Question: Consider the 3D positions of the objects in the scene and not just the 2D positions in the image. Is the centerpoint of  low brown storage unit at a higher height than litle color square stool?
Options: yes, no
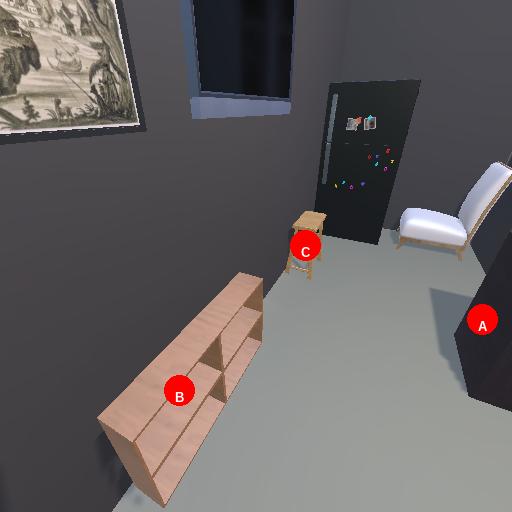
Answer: yes